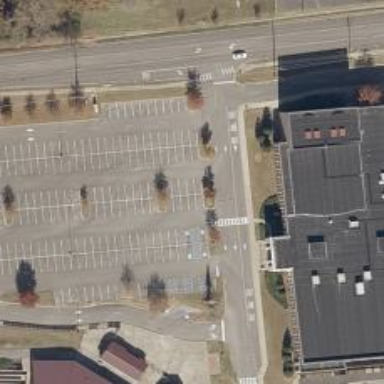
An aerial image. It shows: Parking space is available.